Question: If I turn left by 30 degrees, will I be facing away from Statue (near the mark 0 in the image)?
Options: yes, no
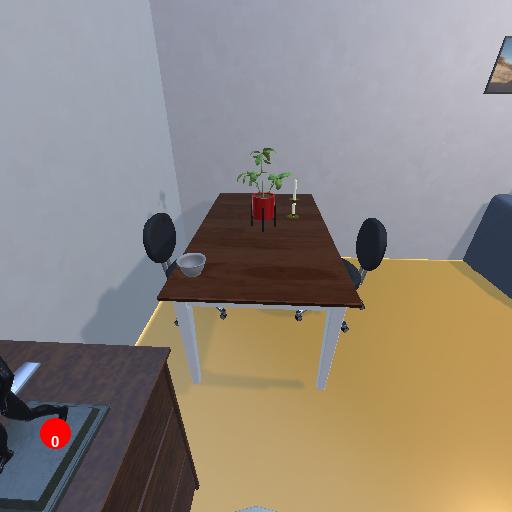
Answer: yes